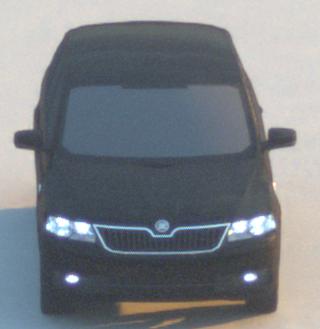
Make: Skoda
Model: Rapid Spaceback 1.2 TSI
Detailed model: Rapid Spaceback
Model produced from: 2013/10
Model produced until: 2015/04
Doors: 5
Color: black
Road condition: dry road
Daytime: sunrise or sunset
Contrast: medium contrast